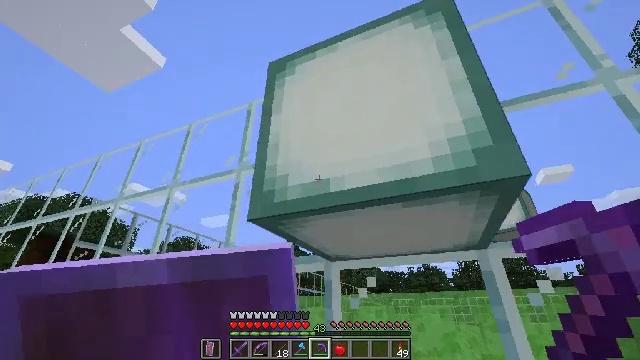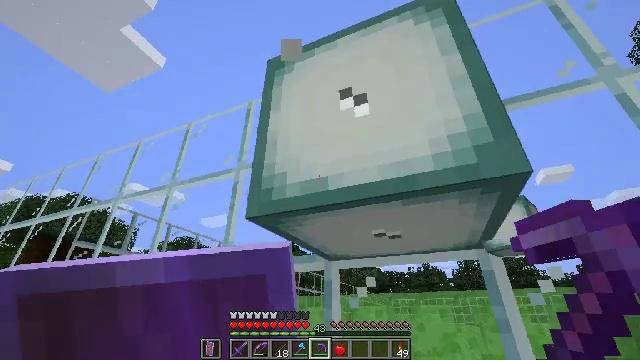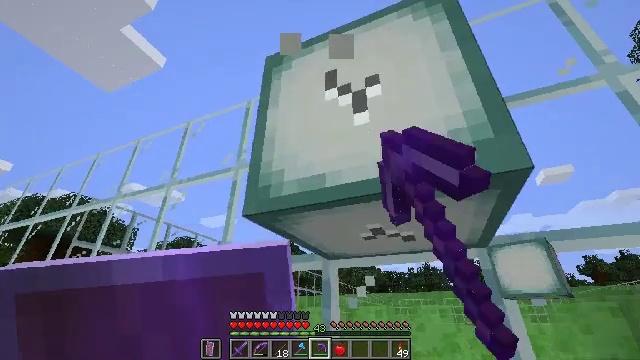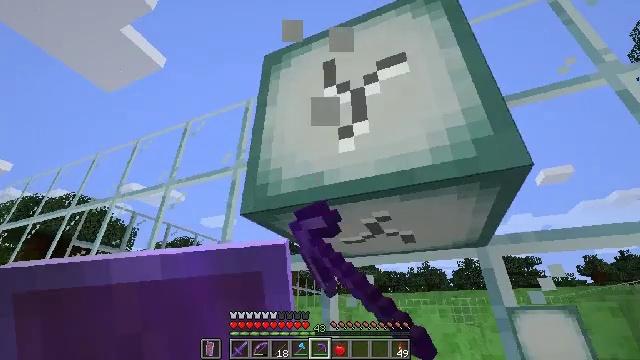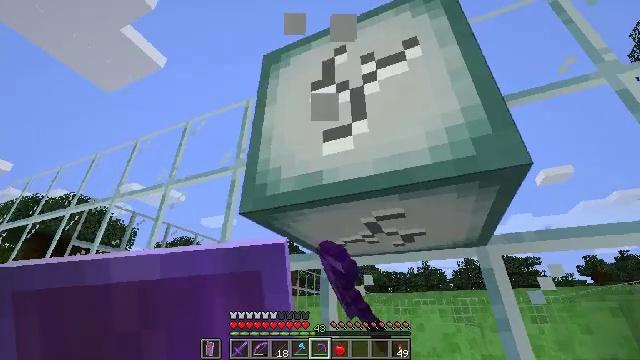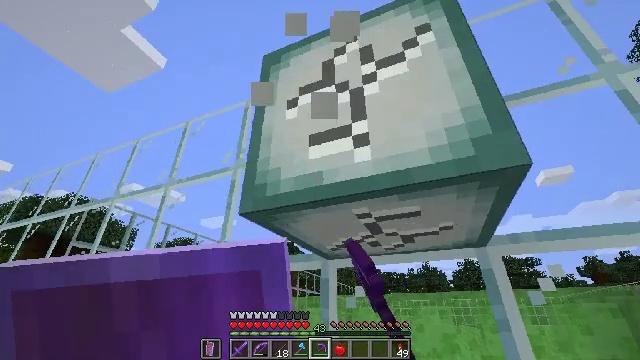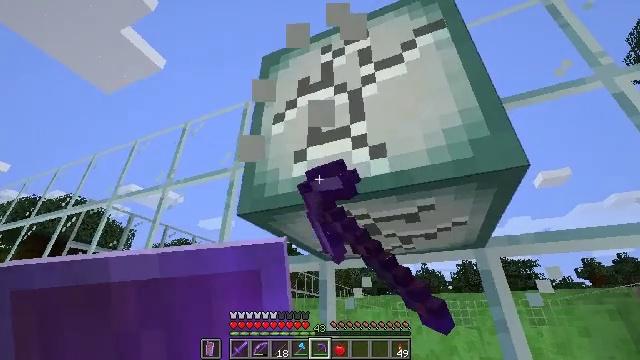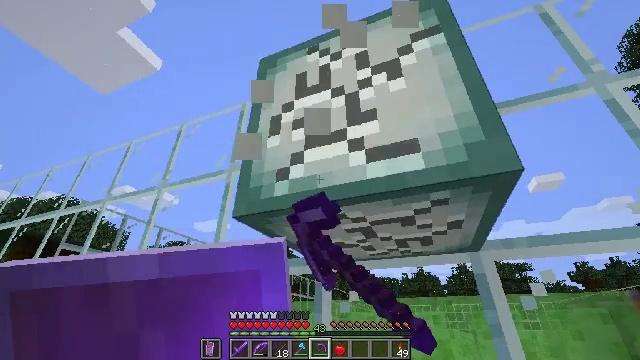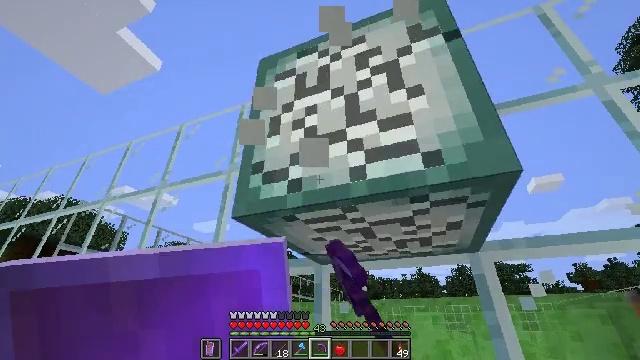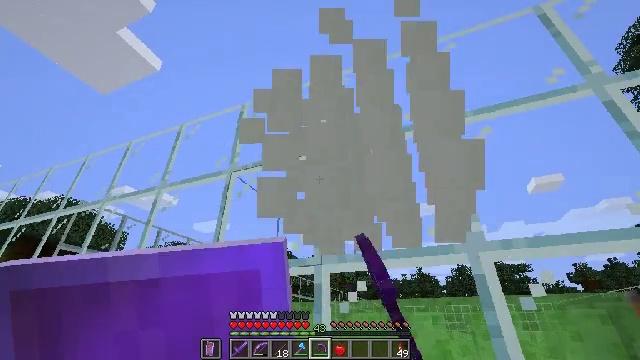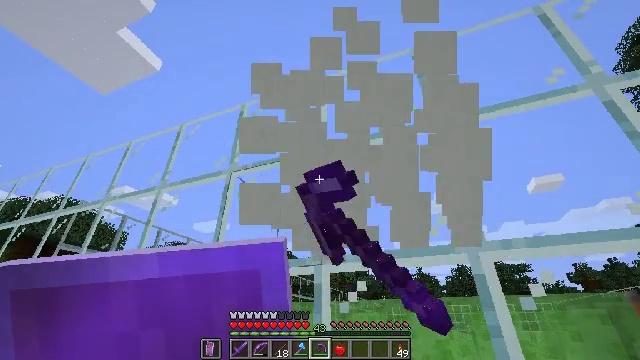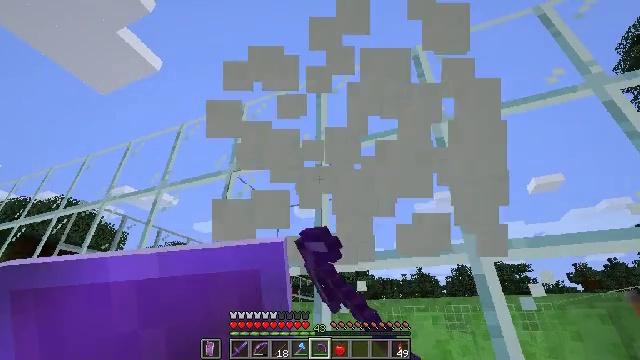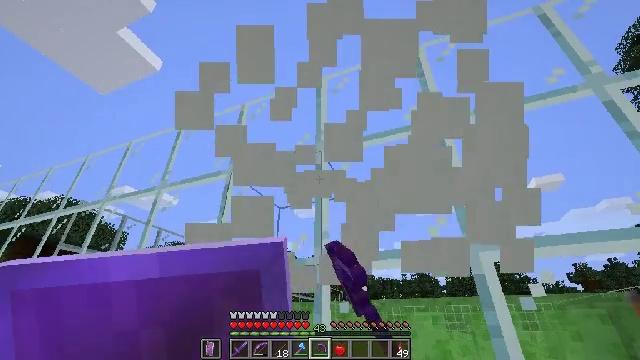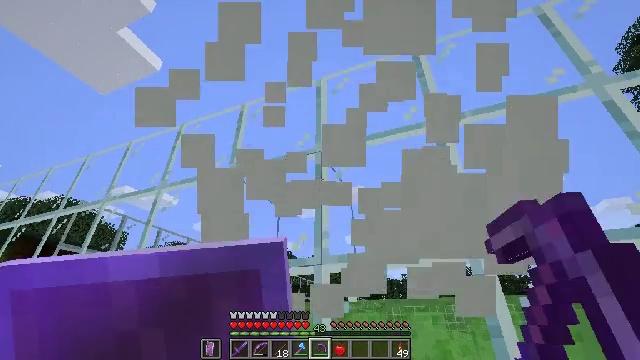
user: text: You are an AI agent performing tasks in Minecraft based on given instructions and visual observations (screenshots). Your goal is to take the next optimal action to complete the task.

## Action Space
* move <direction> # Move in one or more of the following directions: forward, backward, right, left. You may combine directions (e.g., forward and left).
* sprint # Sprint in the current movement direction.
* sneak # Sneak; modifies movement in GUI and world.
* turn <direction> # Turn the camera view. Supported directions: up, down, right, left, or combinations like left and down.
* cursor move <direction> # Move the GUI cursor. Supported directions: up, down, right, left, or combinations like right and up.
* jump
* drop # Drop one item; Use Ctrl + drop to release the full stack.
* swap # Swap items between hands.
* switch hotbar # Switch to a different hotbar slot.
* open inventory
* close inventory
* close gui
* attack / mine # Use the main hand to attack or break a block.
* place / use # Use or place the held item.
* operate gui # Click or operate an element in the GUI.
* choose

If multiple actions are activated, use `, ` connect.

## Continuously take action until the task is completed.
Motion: motion action
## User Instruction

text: Mine the sea lantern from the ocean monument.
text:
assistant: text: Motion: attack / mine
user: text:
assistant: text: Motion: attack / mine
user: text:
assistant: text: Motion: attack / mine
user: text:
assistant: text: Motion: attack / mine
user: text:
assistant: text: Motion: attack / mine
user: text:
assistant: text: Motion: attack / mine
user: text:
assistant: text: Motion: attack / mine
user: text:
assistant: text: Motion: attack / mine
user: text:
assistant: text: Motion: attack / mine
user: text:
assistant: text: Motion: attack / mine
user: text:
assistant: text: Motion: attack / mine
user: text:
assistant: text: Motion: attack / mine
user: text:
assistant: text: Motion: attack / mine
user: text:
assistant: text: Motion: attack / mine